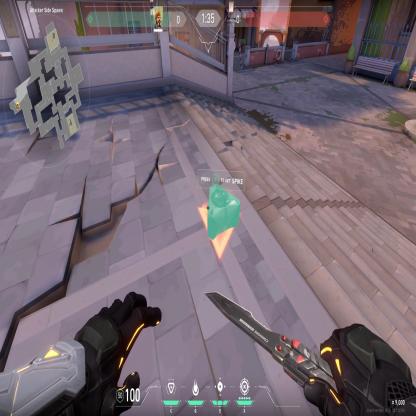
Label: dropped spike